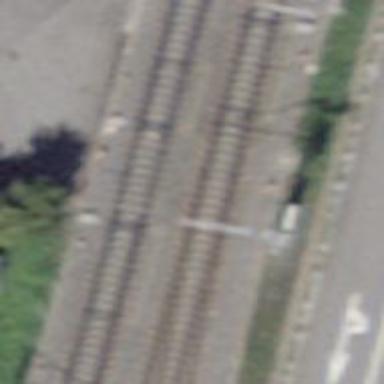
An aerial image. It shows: Railway switch.